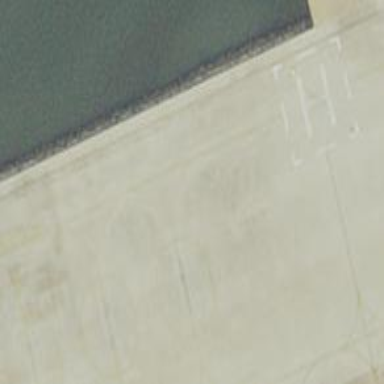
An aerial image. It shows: Image of taxiway at airport.